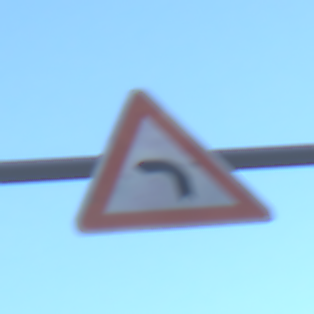
Verkehrszeichen: KurveLinks
Umgebung: Outdoor, Urban
Tageszeit: SunriseSunset
Wetter: PartlyCloudy
Licht: Natural
Jahreszeit: NotSpecified
Kontrast: LowContrast